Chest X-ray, PA view. Patient: 62 years old, sex M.
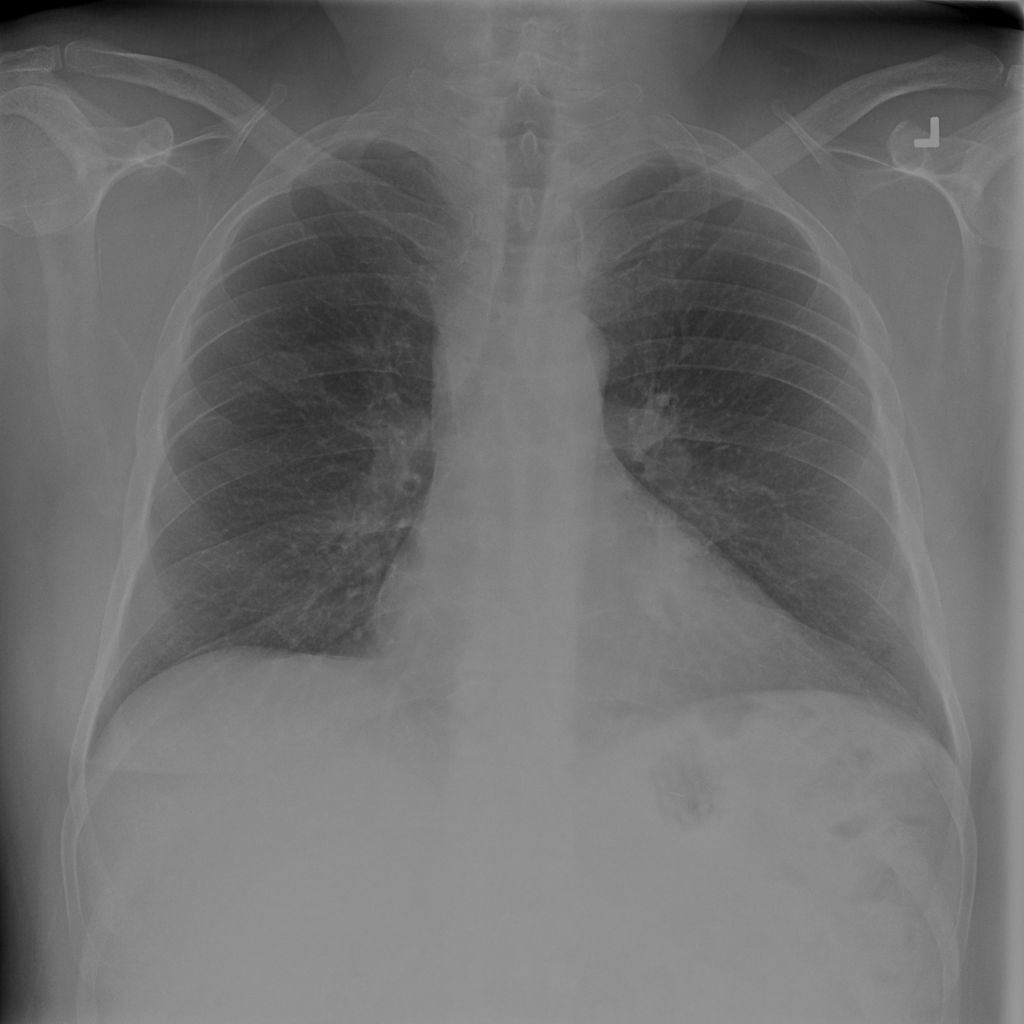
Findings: No Finding